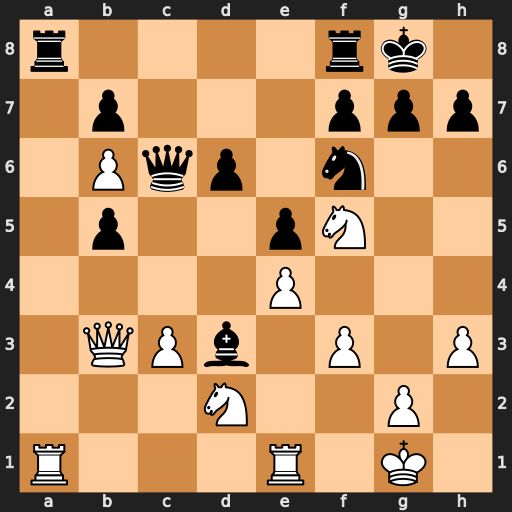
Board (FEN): r4rk1/1p3ppp/1Pqp1n2/1p2pN2/4P3/1QPb1P1P/3N2P1/R3R1K1
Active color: w
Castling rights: -
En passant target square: -
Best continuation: Ne7+ Kh8 Nxc6